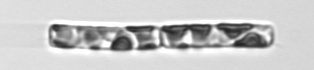
Label: Guinardia_delicatula